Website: apple-inc
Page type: cart
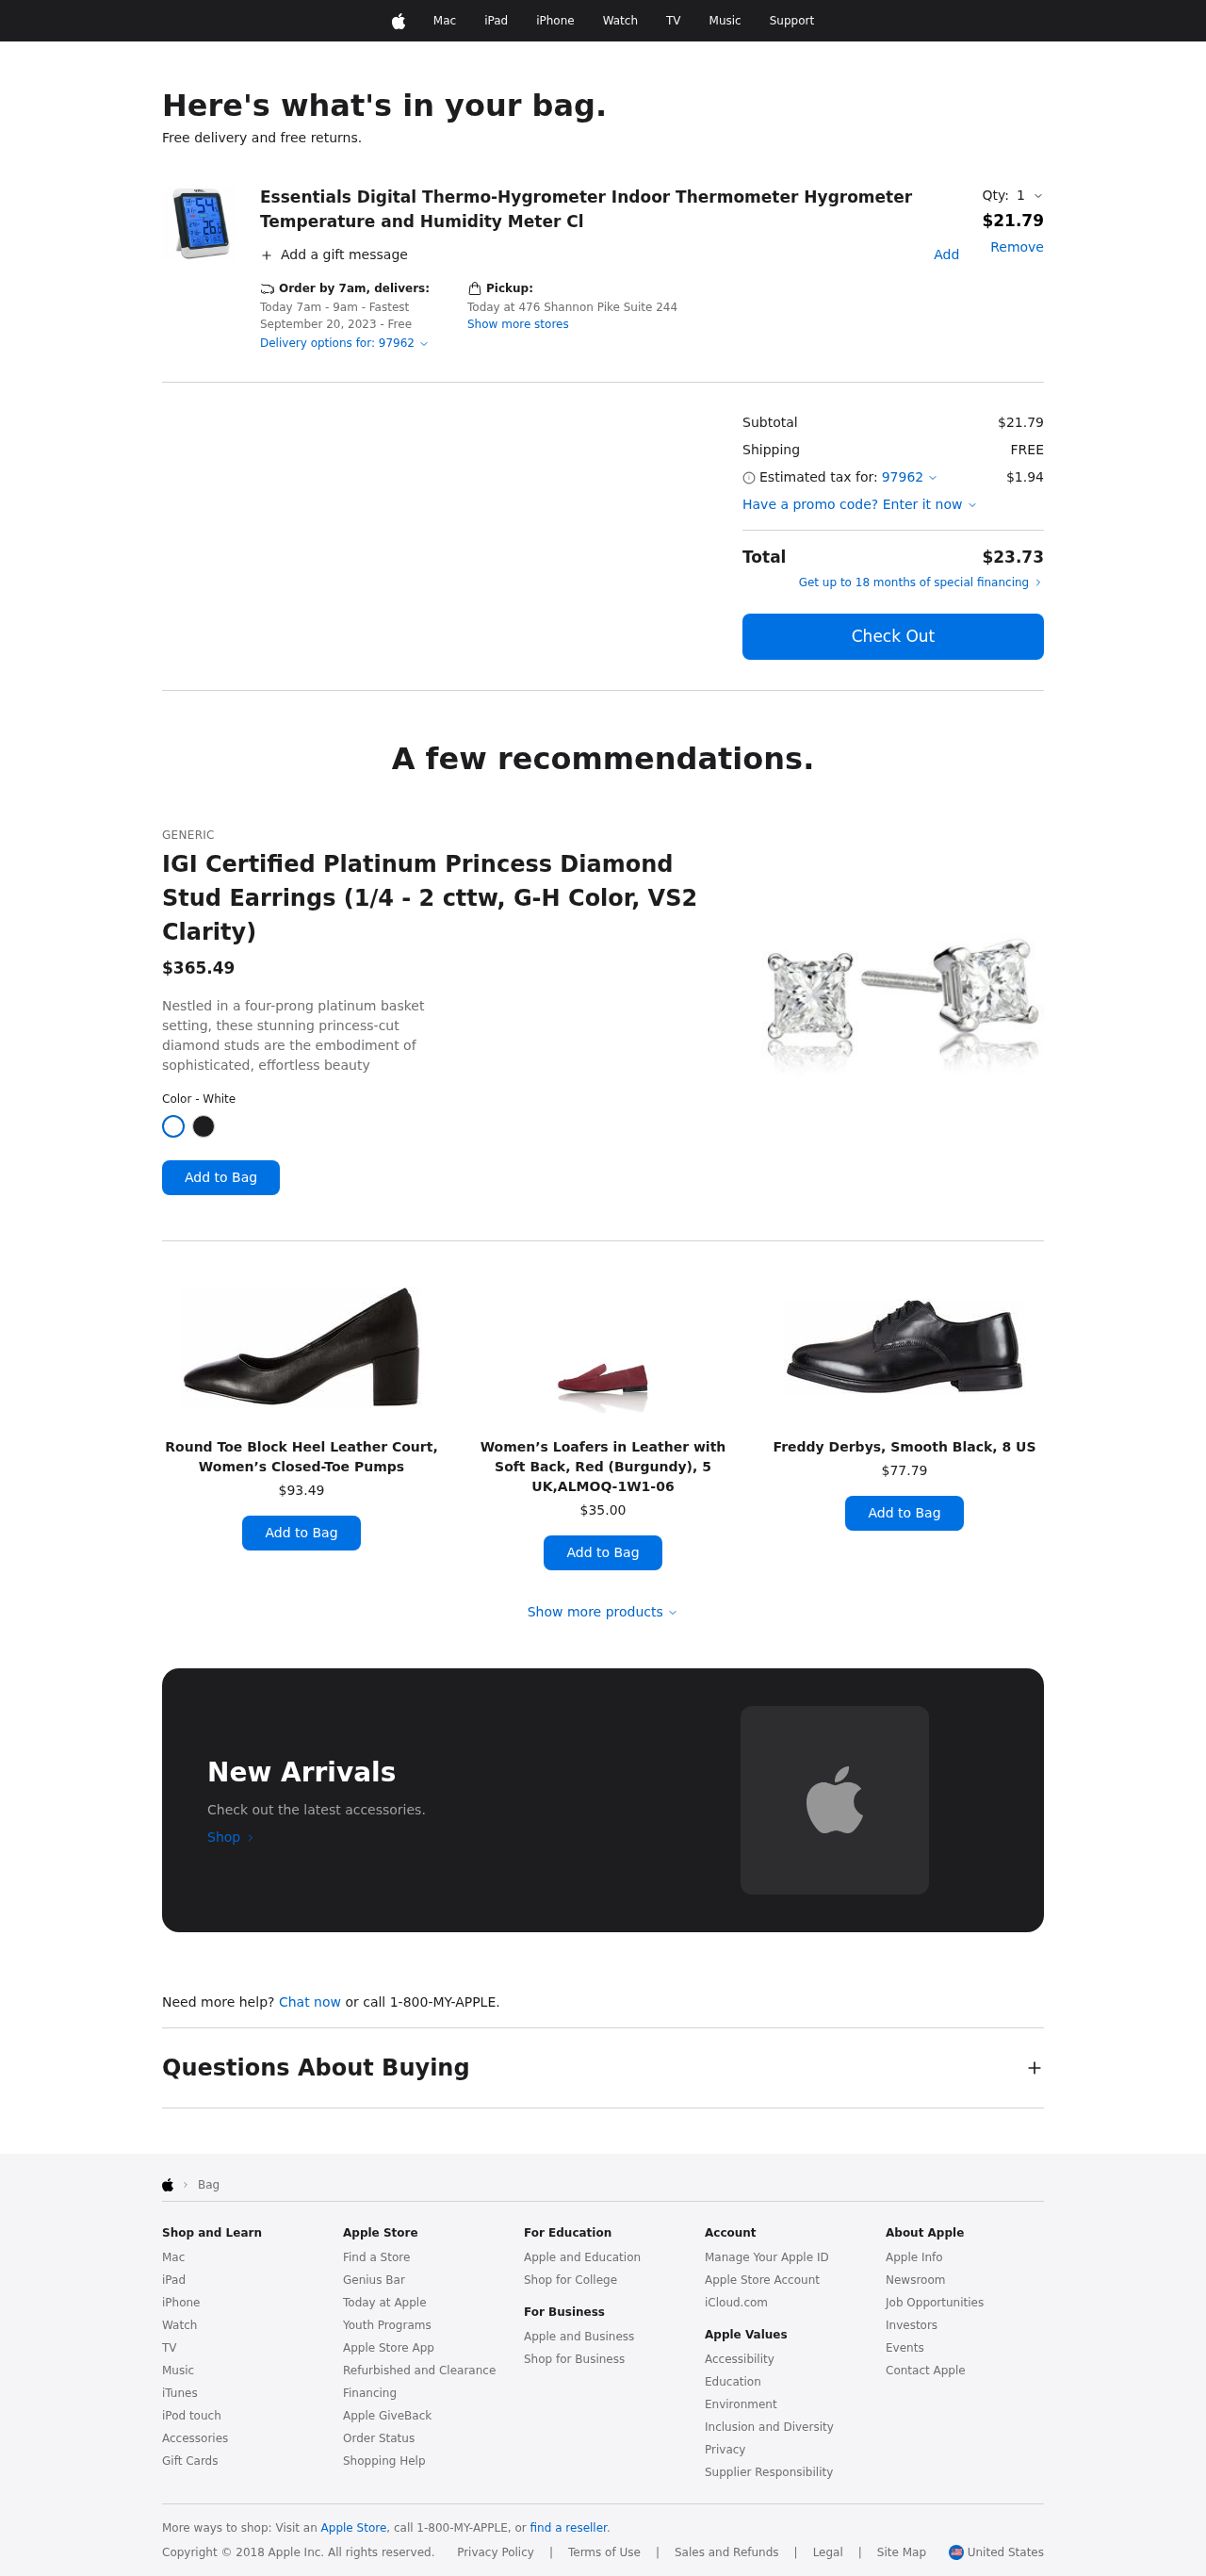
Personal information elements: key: PII_LOCATION1_STREET
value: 476 Shannon Pike Suite 244
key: PII_POSTCODE
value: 97962
Product elements: key: PRODUCT1_NAME
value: Essentials Digital Thermo-Hygrometer Indoor Thermometer Hygrometer Temperature and Humidity Meter Cl
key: PRODUCT1_PRICE
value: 21.79
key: PRODUCT1_QUANTITY
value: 1
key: PRODUCT2_BRAND
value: Generic
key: PRODUCT2_DESC
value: Nestled in a four-prong platinum basket setting, these stunning princess-cut diamond studs are the embodiment of sophisticated, effortless beauty
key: PRODUCT2_NAME
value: IGI Certified Platinum Princess Diamond Stud Earrings (1/4 - 2 cttw, G-H Color, VS2 Clarity)
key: PRODUCT2_PRICE
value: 365.49
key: PRODUCT3_NAME
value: Round Toe Block Heel Leather Court, Women’s Closed-Toe Pumps
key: PRODUCT3_PRICE
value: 93.49
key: PRODUCT4_NAME
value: Women’s Loafers in Leather with Soft Back, Red (Burgundy), 5 UK,ALMOQ-1W1-06
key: PRODUCT4_PRICE
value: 35
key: PRODUCT5_NAME
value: Freddy Derbys, Smooth Black, 8 US
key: PRODUCT5_PRICE
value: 77.79
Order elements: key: ORDER_SHIPPING_DATE
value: Today 7am - 9am
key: ORDER_DELIVERY_DATE
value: September 20, 2023
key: ORDER_SUBTOTAL
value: $21.79
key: ORDER_SHIPPING_COST
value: FREE
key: ORDER_TAX
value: $1.94
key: ORDER_TOTAL
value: $23.73